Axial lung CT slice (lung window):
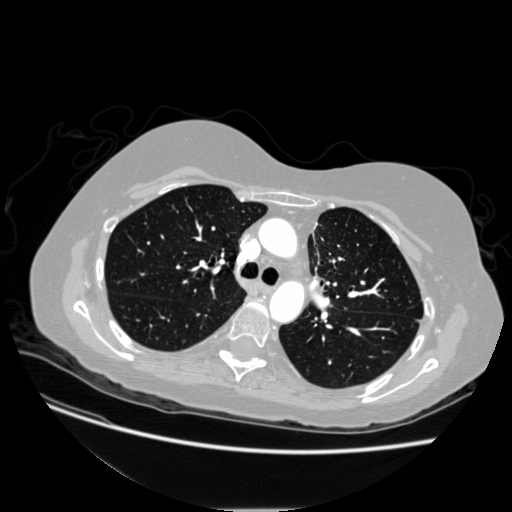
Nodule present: no